Interaction volume radius: 5 \u00c5
Interaction volume height: 15 \u00c5
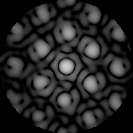
Disorder parameter: 0.2358